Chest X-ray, AP view. Patient: 45 years old, sex M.
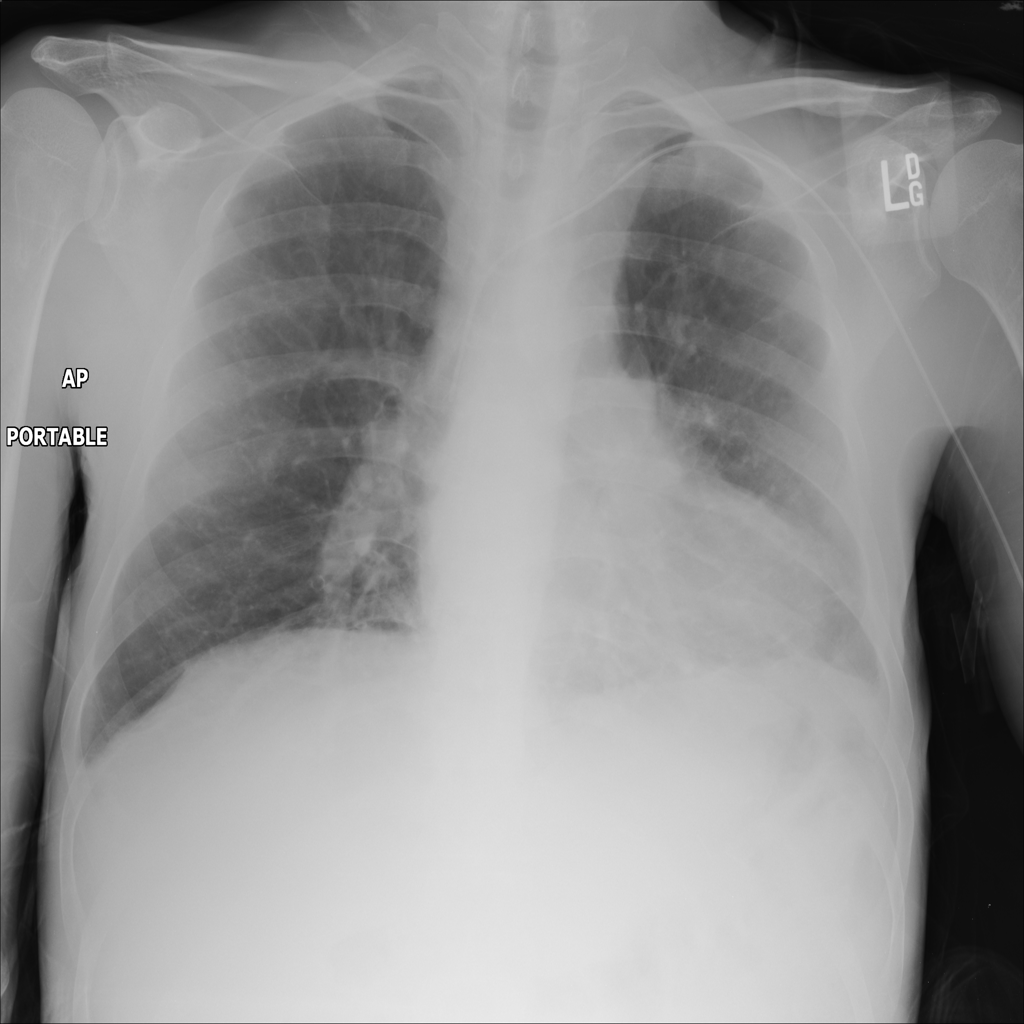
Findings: No Finding